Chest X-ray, AP view. Patient: 44 years old, sex F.
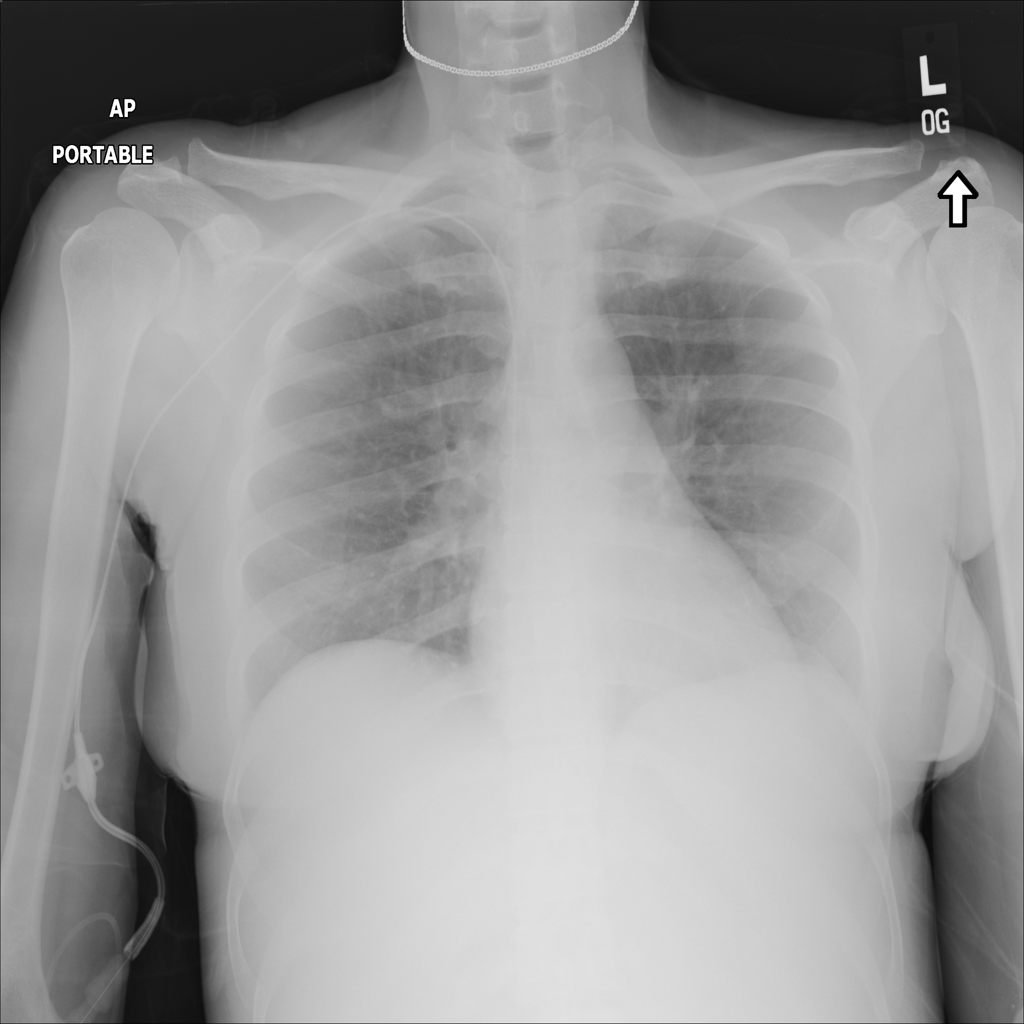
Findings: No Finding